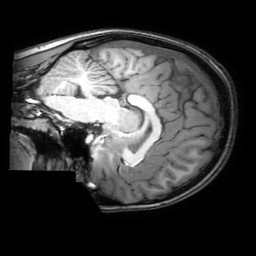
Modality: T1w
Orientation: sagittal
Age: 23
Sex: female
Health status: healthy
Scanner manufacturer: philips
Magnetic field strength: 3 T
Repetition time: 0.0079 s
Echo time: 0.0035 s